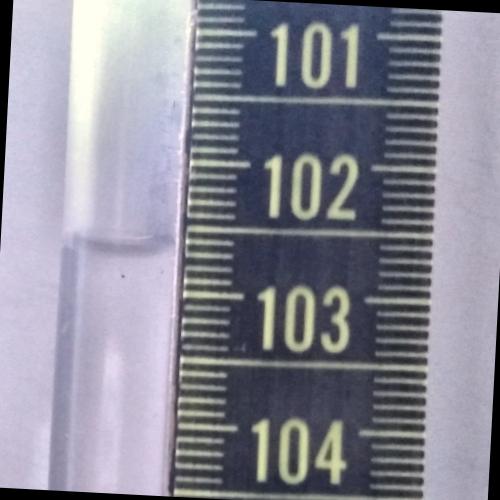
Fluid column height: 102.7 cm